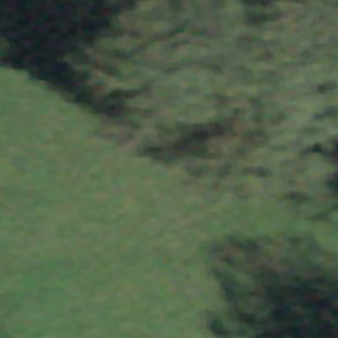
Label: other